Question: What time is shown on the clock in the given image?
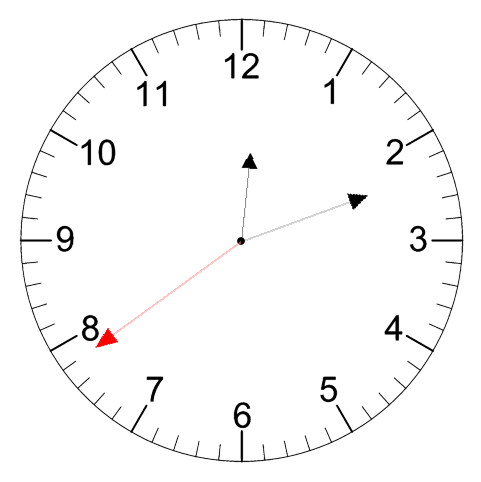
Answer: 12:11:39